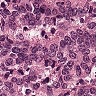
Metastatic tissue present: yes